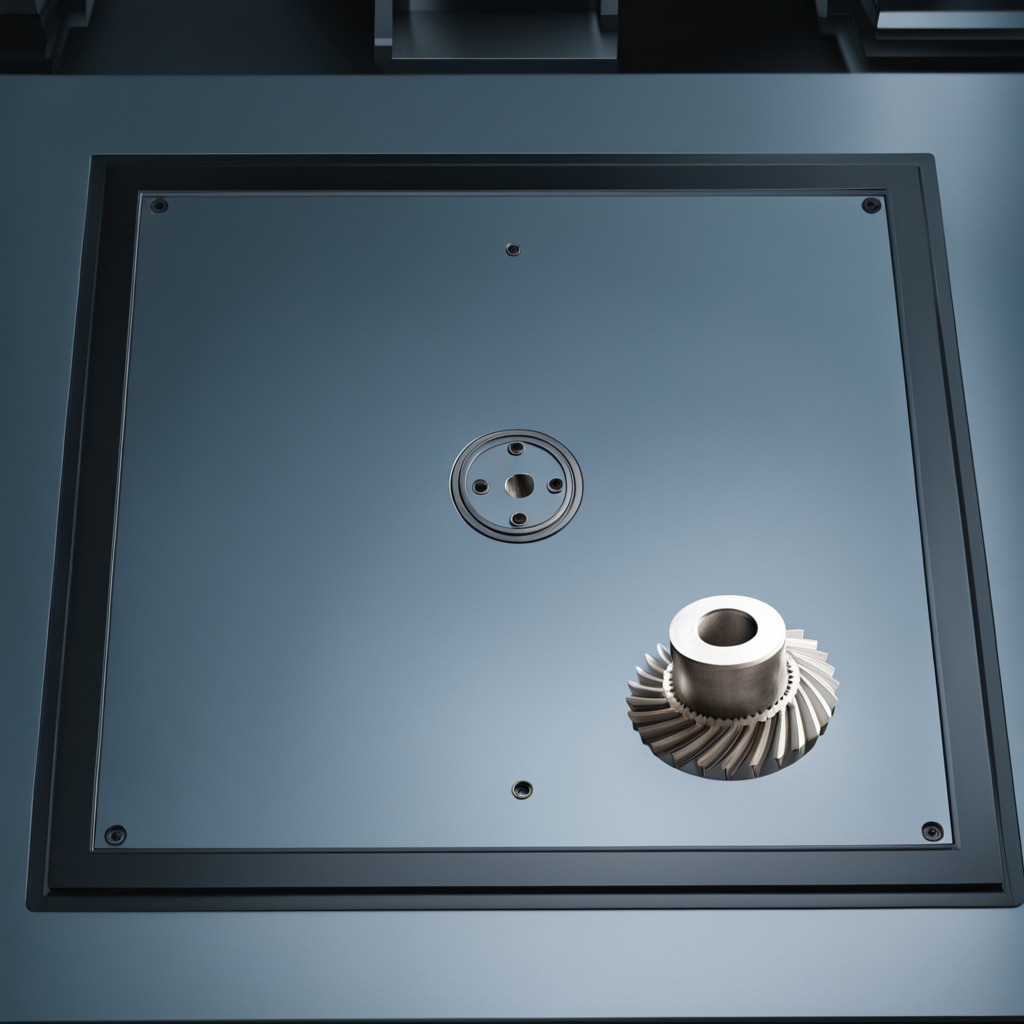
A steel gear with teeth is lying on the metal table in a machine shop under fluorescent lights.